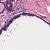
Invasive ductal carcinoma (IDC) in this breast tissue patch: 0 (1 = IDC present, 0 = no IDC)